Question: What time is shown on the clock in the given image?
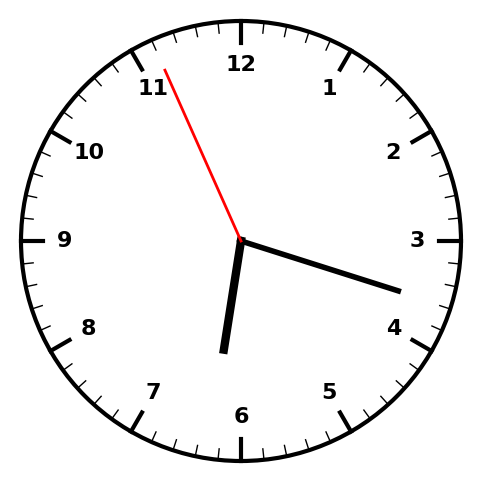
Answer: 06:17:56